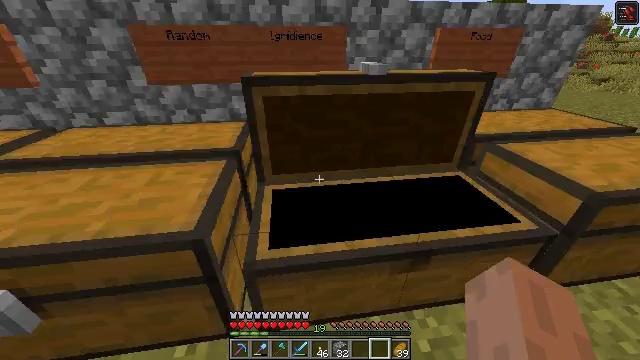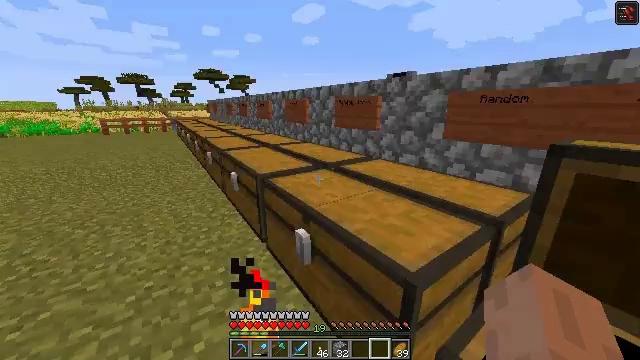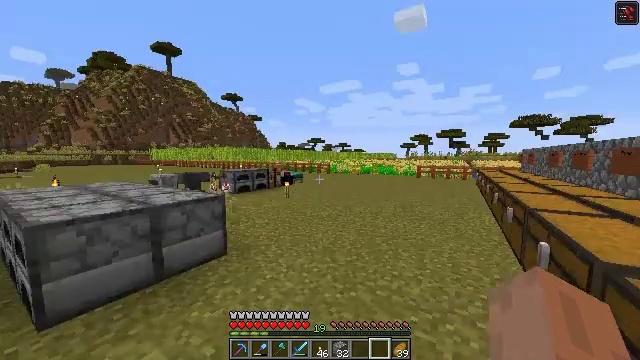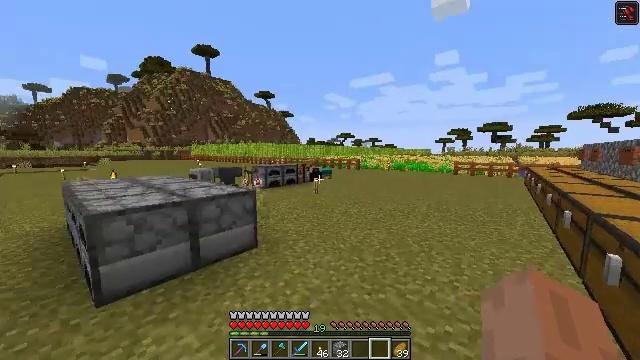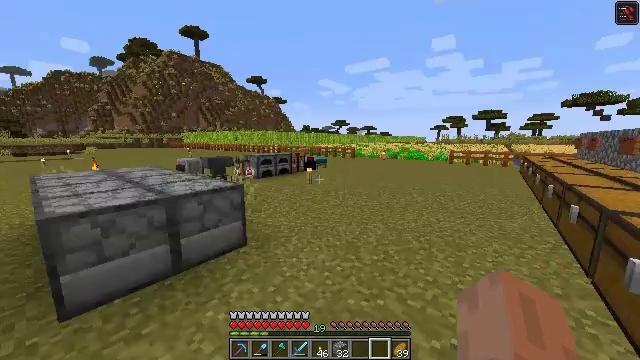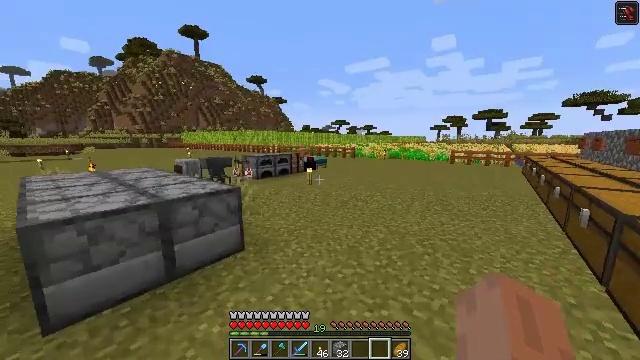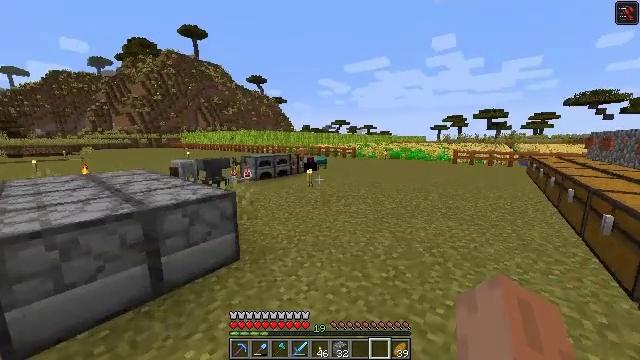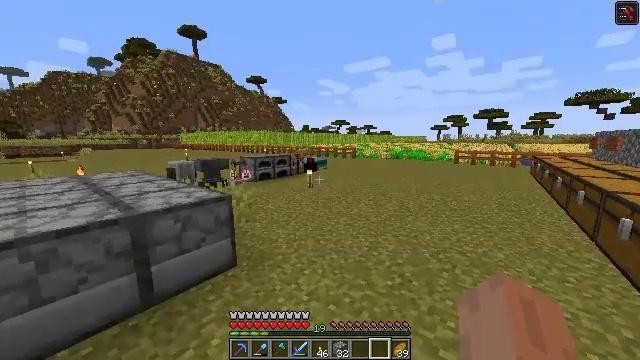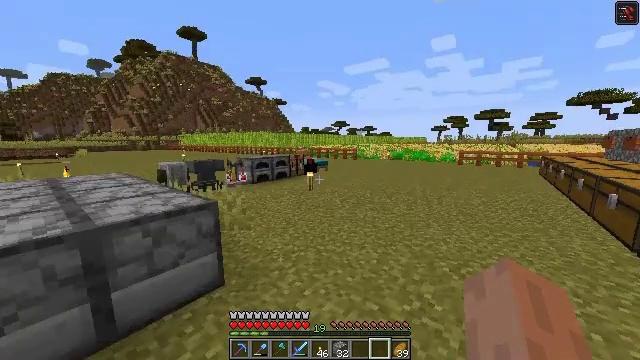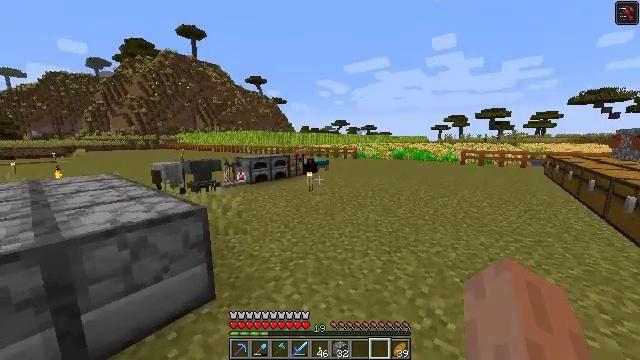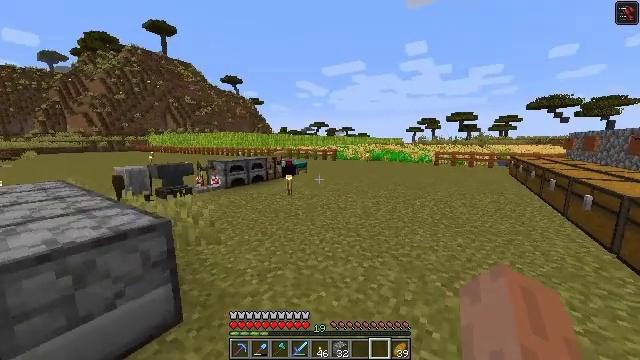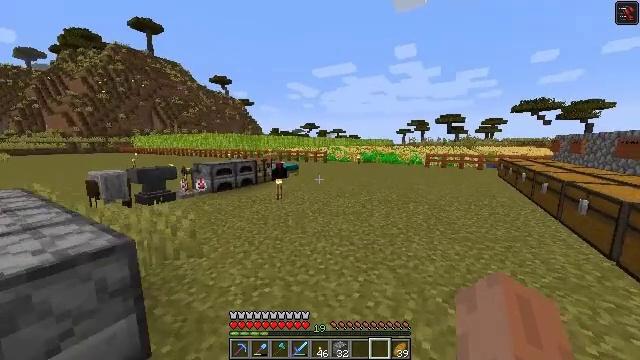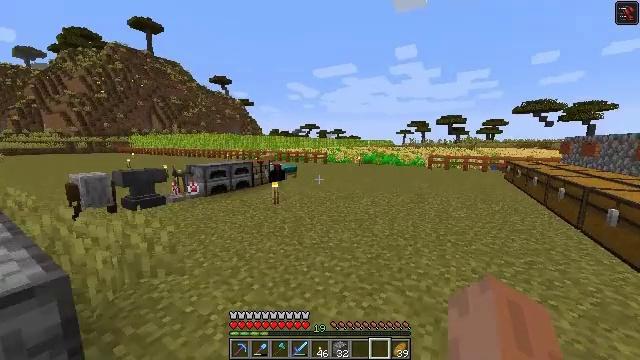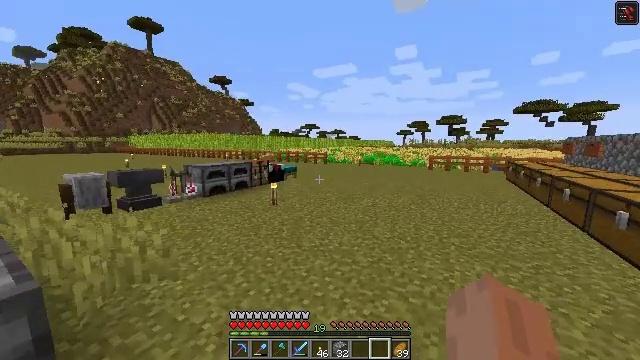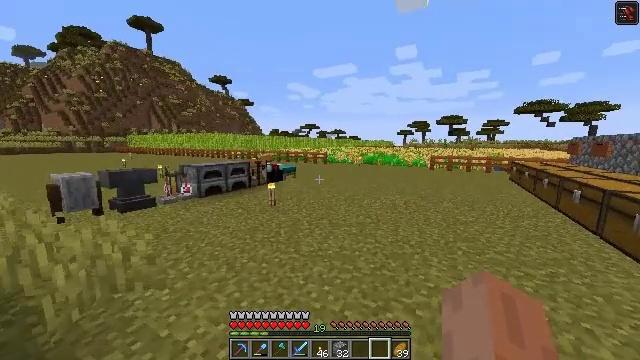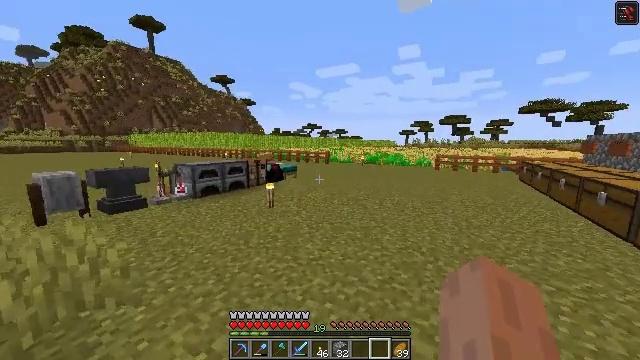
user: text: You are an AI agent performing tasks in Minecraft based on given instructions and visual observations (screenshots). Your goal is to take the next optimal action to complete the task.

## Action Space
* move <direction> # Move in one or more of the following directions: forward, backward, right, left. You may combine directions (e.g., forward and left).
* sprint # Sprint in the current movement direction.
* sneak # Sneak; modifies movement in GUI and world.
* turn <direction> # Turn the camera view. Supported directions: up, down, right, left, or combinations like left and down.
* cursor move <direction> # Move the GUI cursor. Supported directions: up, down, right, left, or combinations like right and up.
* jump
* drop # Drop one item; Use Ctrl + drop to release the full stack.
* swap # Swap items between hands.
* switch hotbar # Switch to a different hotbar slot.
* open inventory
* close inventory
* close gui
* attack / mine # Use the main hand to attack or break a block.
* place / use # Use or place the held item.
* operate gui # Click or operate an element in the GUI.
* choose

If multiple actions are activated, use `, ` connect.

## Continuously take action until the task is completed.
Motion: motion action
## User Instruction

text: Drop melon seeds.
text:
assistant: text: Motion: turn left and up
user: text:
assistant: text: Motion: move forward, turn left and up
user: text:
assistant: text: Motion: move forward, turn left and down
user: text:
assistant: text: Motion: move forward, turn right and down
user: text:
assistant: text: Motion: move forward
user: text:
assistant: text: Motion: move forward
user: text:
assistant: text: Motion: move forward
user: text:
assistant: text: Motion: move forward
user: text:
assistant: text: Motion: move forward
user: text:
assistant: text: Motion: move forward, turn right
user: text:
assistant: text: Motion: move forward, turn right
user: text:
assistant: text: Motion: move forward
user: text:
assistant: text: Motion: move forward
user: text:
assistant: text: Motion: move forward
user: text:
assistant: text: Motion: move forward, sprint
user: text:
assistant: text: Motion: move forward, sprint, turn left
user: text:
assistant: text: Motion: move forward, sprint, turn left
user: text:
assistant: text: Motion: move forward, sprint, turn left
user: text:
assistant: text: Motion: move forward, sprint, turn left
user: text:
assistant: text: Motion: move forward, sprint, turn left
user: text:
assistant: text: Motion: move forward, sprint, turn left
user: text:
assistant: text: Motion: move forward, sprint, turn left
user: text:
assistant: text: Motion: move forward, sprint, turn left
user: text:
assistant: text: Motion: move forward, sprint, turn left
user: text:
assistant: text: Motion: move forward, sprint, turn left
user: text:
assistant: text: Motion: move forward, sprint, turn left
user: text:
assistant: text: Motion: move forward, sprint, turn left
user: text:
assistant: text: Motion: move forward, sprint
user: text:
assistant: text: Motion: move forward, sprint
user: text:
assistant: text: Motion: move forward and move left, sprint